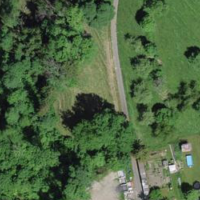
EUNIS habitat code: 52
Species observed at this site:
Lamium galeobdolon